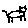
Label: cat